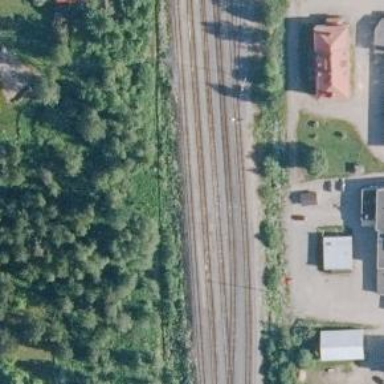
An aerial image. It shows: Railway siding with rails.